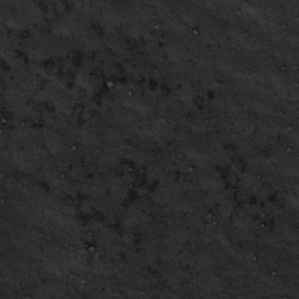
Label: frost